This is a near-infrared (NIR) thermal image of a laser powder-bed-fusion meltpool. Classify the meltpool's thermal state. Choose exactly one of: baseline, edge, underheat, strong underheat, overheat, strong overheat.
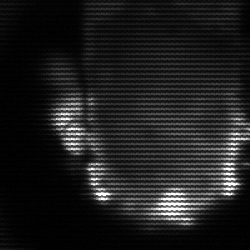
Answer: baseline